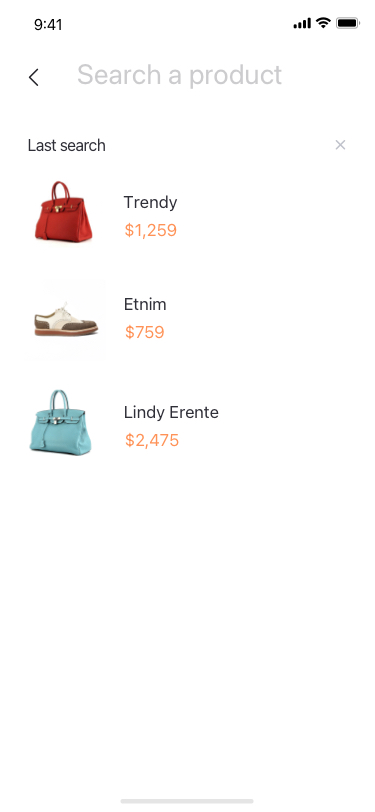
Text in this UI design:
Last search
Lindy Erente
$2,475
Etnim
$759
Trendy
$1,259
Search a product